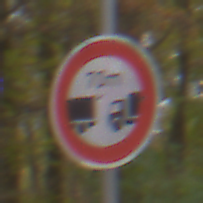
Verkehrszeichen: VerbotUnterschreitenMindestabstand
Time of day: Midday
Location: Outdoor (Nature)
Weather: Overcast
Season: NotSpecified
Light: Natural